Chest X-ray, AP view. Patient: 51 years old, sex M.
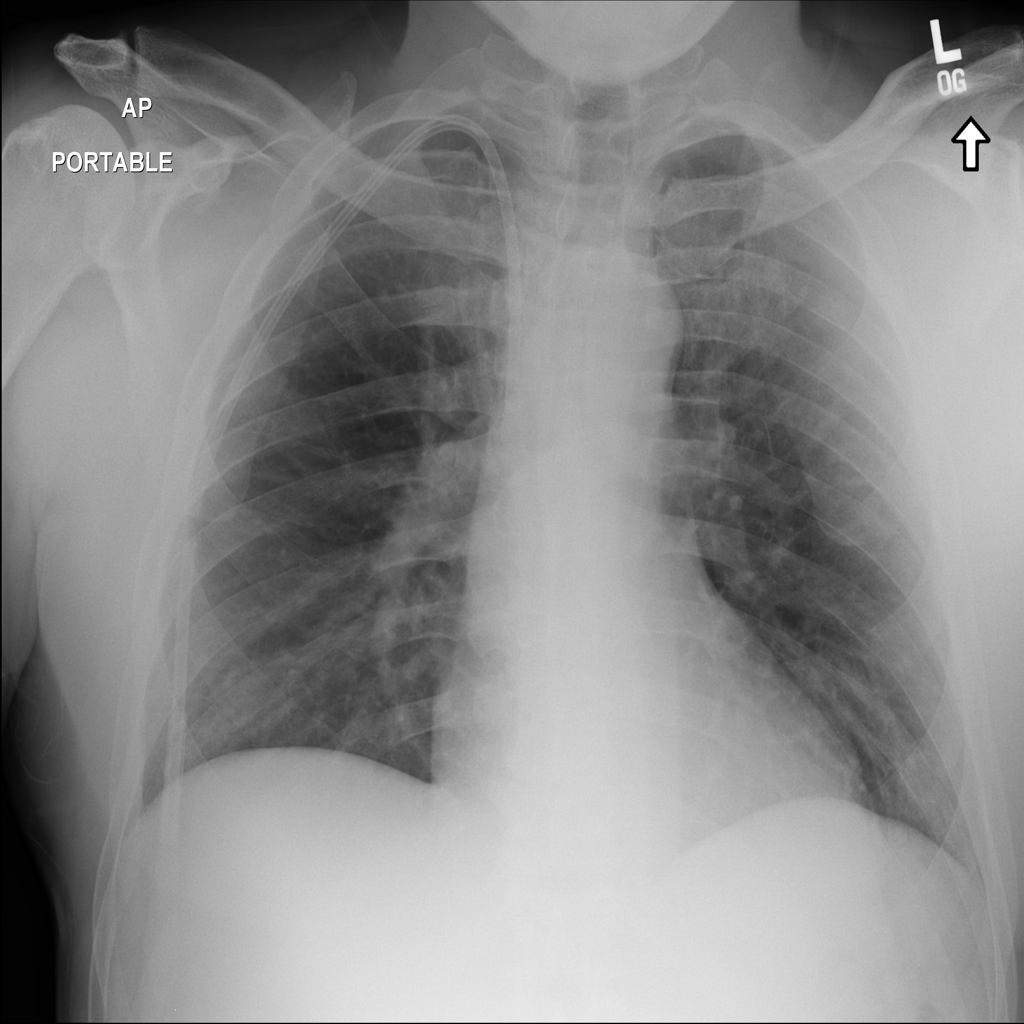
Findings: Infiltration